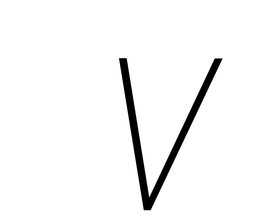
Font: Roboto-Italic_Condensed_Thin_Italic